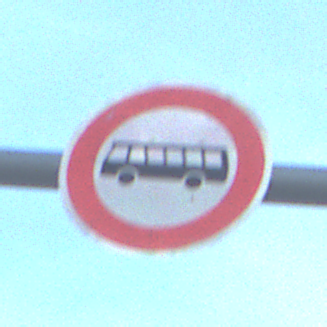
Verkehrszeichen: VerbotKraftomnibusse
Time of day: SunriseSunset
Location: Outdoor (Beach)
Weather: PartlyCloudy
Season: NotSpecified
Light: Natural